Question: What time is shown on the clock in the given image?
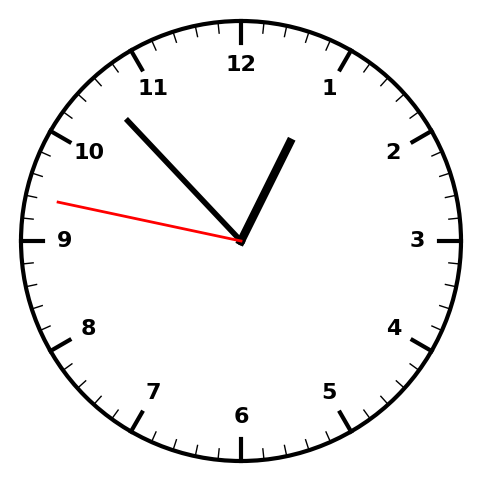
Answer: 12:52:47